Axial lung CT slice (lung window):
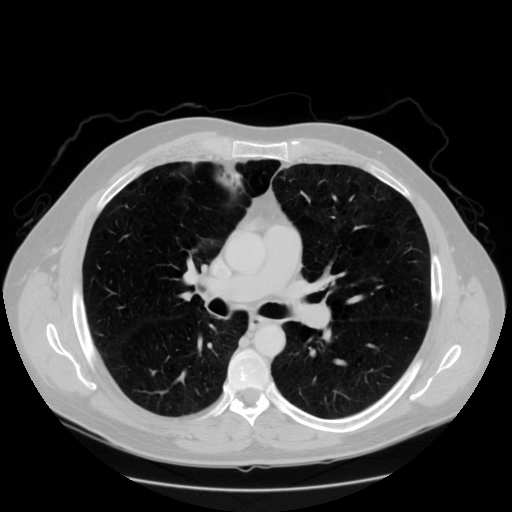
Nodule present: no